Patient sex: M
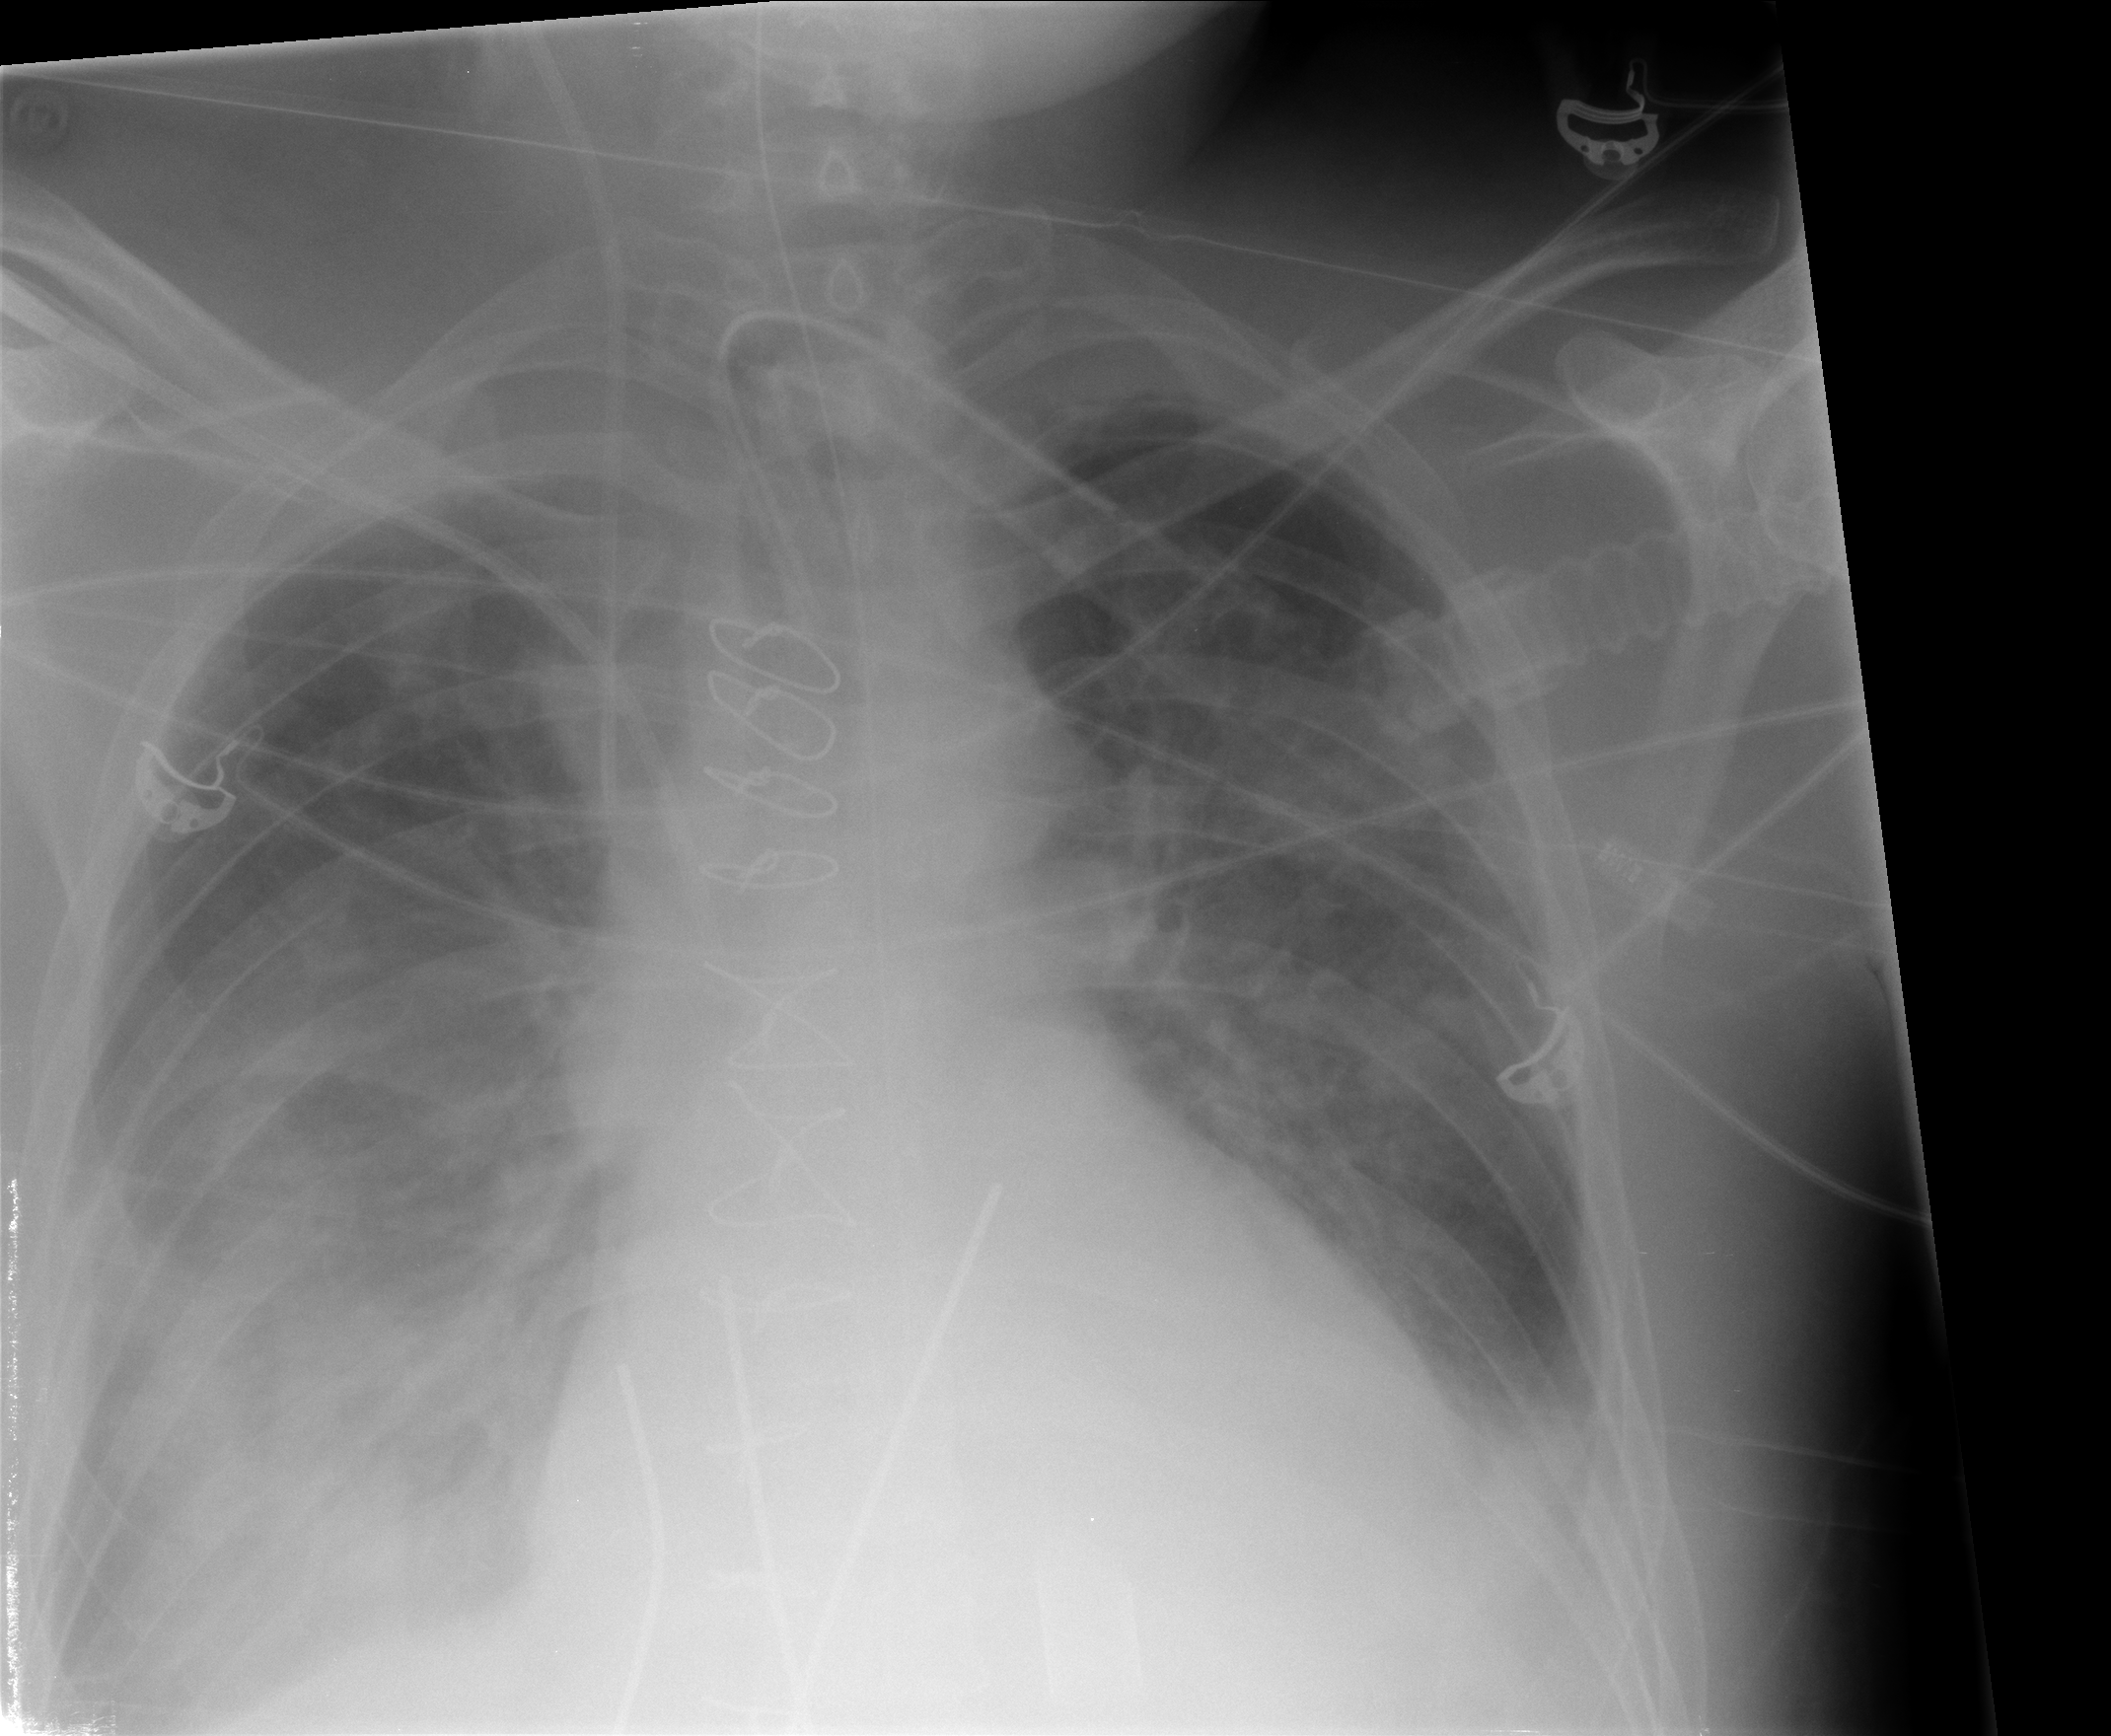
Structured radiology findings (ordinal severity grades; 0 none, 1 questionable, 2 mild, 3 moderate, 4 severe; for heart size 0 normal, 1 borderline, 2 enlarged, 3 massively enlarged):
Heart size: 2
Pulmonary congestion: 2
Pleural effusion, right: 3
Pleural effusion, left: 2
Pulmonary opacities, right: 2
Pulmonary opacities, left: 2
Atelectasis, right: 3
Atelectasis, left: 3